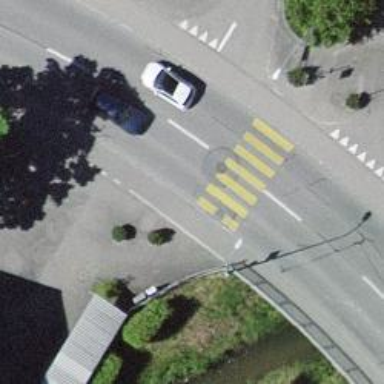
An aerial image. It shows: Bollard.